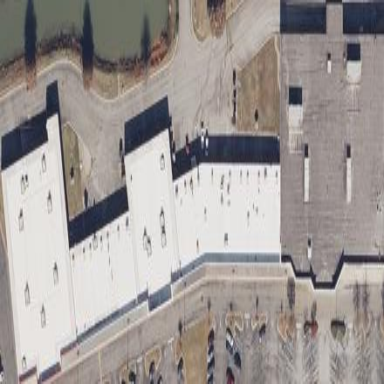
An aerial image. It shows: Retail building.